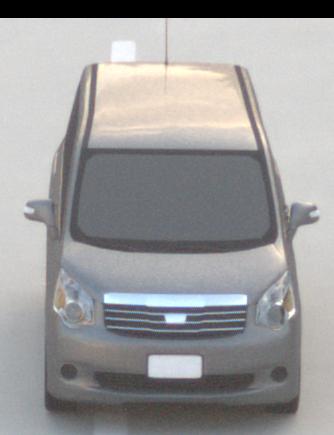
Make: Toyota
Model: Noah
Detailed model: Voxy R70G
Model produced from: 2007
Model produced until: 2013
Doors: 5
Color: gray
Road condition: dry road
Daytime: sunrise or sunset
Contrast: low contrast